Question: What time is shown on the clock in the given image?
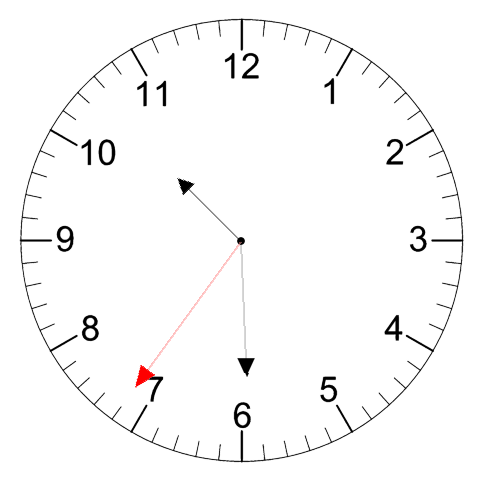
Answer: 10:29:36